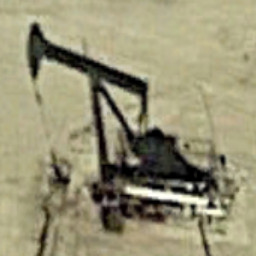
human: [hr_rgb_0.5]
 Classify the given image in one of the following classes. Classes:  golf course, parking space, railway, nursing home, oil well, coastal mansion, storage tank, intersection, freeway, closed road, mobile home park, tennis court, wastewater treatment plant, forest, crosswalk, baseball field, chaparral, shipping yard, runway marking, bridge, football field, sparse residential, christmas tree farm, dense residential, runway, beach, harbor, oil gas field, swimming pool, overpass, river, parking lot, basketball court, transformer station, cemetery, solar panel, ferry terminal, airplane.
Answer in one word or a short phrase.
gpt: oil well